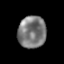
Tissue: lung
Cell type: Others
Senescence score: 0.2327
Nuclear area (px): 880
Mean DAPI intensity: 122.561